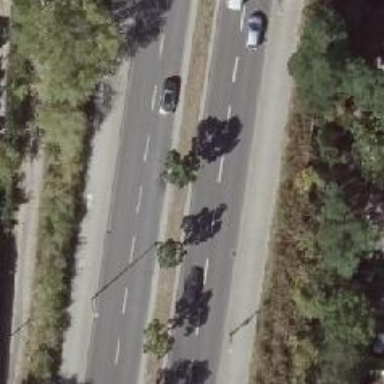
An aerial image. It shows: Avenue lined with deciduous broadleaved trees.